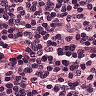
Metastatic tissue present: no